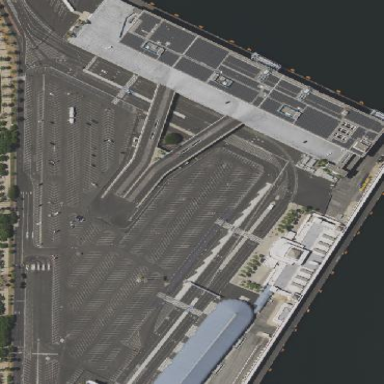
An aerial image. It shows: Ferry terminal serving as public transport station.